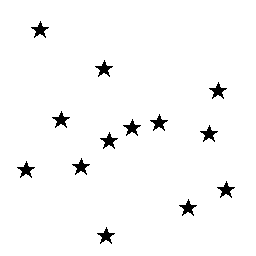
Squares: 0
Triangles: 0
Stars: 13
Total shapes: 13